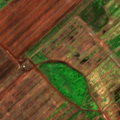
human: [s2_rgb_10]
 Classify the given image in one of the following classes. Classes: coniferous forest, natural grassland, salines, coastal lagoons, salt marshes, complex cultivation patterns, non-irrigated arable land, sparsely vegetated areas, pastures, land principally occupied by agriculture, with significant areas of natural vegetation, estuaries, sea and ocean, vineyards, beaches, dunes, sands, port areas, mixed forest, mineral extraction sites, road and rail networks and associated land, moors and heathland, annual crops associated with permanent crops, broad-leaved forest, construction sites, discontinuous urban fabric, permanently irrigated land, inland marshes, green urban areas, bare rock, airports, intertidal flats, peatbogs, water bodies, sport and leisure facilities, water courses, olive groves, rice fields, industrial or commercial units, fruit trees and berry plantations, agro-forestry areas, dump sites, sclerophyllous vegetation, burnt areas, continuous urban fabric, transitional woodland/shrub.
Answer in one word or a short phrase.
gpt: mixed forest, peatbogs